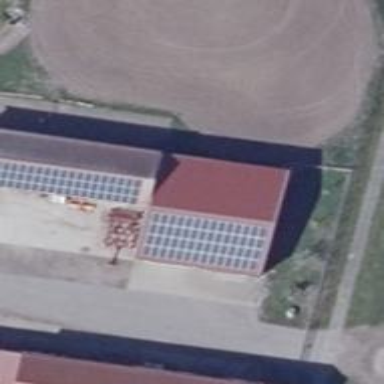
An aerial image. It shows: Solar-powered generator using photovoltaic technology. This small installation generates electricity through solar photovoltaic panels.